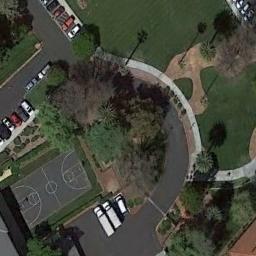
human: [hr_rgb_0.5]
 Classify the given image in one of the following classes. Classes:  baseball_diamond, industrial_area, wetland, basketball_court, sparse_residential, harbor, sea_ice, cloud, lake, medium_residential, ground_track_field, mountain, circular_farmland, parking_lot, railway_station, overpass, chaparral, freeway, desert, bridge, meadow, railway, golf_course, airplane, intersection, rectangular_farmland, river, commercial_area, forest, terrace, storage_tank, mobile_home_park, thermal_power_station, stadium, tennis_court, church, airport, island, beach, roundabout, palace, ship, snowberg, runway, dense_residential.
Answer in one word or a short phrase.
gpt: basketball_court